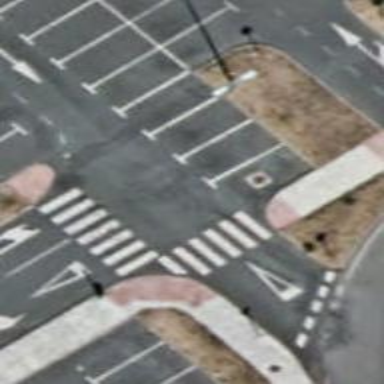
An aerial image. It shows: Zebra crossing on the road.